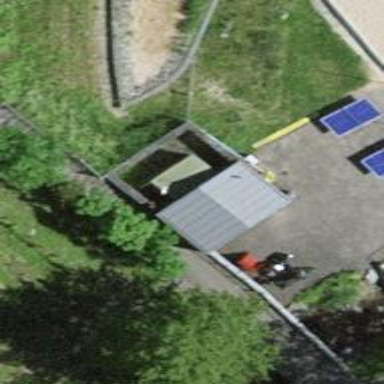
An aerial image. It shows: Shed.